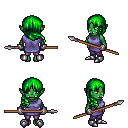
a pixel art fantasy rpg character, female body template, orc, green skin, chain tabard jacket, magenta pants, green right-swept hairstyle, metal gloves, metal boots, spear, four views (front, back, left, right), 2x2 character sprite sheet, small pixel art, hard edges, no anti-aliasing